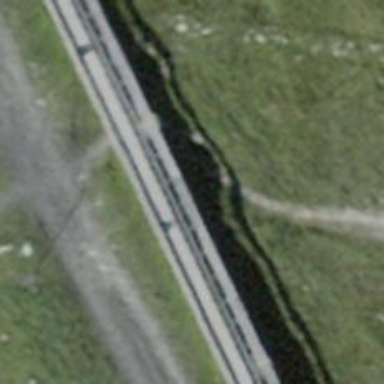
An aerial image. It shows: Gravel path passing through tunnel.